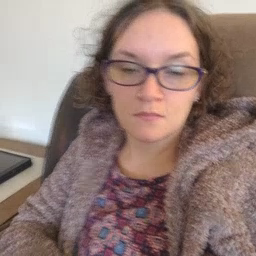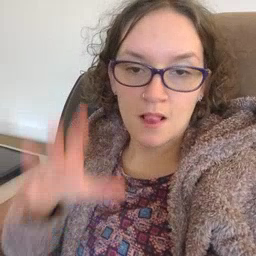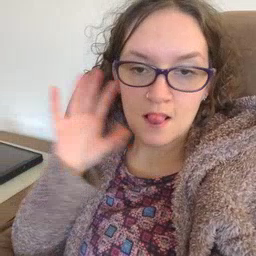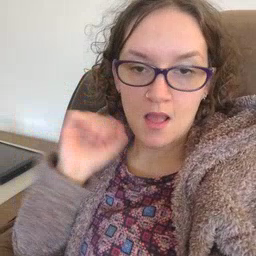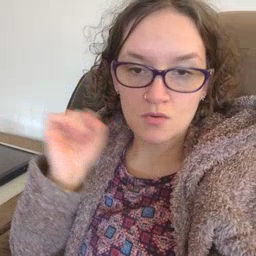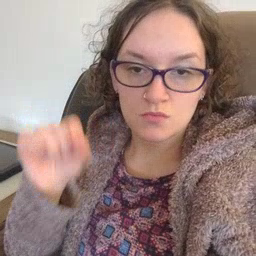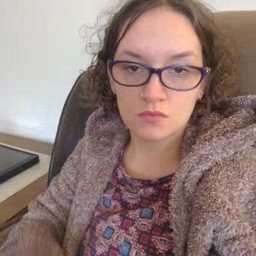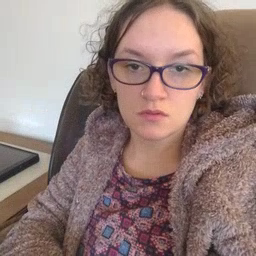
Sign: loud